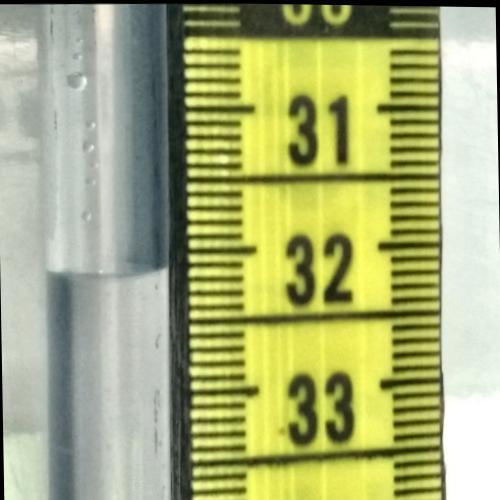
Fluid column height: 32.2 cm